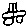
Label: car